Question: I was sent this nice non-recursive function for computing a fibonacci sequence.

So I coded up a bit of c# and was able to verify all numbers up to 1474 were correct.
The problem comes in when attempting to calculate it for 1475 and above. My c# math skills just aren't up to the task of figuring out a different way. So, does someone have a better way of expressing this particular math function in c#? other than the traditional way of doing a recursive function?
Incidentally, I started to use BigInteger as the return type. But the problem really comes in when trying to raise (1+Math.Sqrt(5) /2) to the 1475th power. I just don't see what data type I need (nor mechanism for that matter) to get this to come back with something other than Infinity.
Here's a starting point.
'''
private Double FibSequence(Int32 input) {
Double part1 = (1 / Math.Sqrt(5));
Double part2 = Math.Pow(((1 + Math.Sqrt(5)) / 2), input);
Double part3 = Math.Pow(((1 - Math.Sqrt(5)) / 2), input);
return (part1 * part2) - (part1 * part3);
}
'''
And, no, it's not homework. Just a "simple" problem for a slow day.
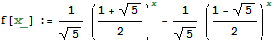
Answer: I don't think C# has a data type with enough floating precision and range to handle this naively.
If you really want to go down this path, you can notice that the conjugate . If you still go back to Double for this, you still won't get much further than 1475, but you should be able to figure out how to do even this part with exact integer math only ☺️

---
There's another neat method for computing Fibonacci numbers, using matrix exponentiation:

This can be done in O(log n) if you're clever.
---
I ended up implementing these in Haskell. 'fib1' is matrix exponentiation and 'fib2' is exact integer translation of the closed-form formula, as described above. Their respective runtimes look like this, as measured by <URL>:

'''
import Control.Arrow
import Data.List
import Data.Ratio
newtype Matrix2 a = Matrix2 (a, a, a, a) deriving (Show, Eq)
instance (Num a) => Num (Matrix2 a) where
Matrix2 (a, b, c, d) * Matrix2 (e, f, g, h) =
Matrix2 (a*e+b*g, a*f+b*h, c*e+d*g, c*f+d*h)
fromInteger x = let y = fromInteger x in Matrix2 (y, 0, 0, y)
fib1 n = let Matrix2 (_, x, _, _) = Matrix2 (1, 1, 1, 0) ^ n in x
binom n =
scanl (\a (b, c)-> a*b 'div' c) 1 $
takeWhile ((/=) 0 . fst) $ iterate (pred *** succ) (n, 1)
evens (x:_:xs) = x : evens xs
evens xs = xs
odds (_❌xs) = x : odds xs
odds _ = []
iterate' f x = x : (iterate' f $! f x)
powers b = iterate' (b *) 1
esqrt e n = x where
(_, x):_ = dropWhile ((<=) e . abs . uncurry (-)) $ zip trials (tail trials)
trials = iterate (\x -> (x + n / x) / 2) n
fib' n = (a, b) where
d = 2 ^ n
a = sum (zipWith (*) (odds $ binom n) (powers 5)) % d
b = sum (zipWith (*) (evens $ binom n) (powers 5)) % d
fib2 n = numerator r 'div' denominator r where
(a, b) = fib' n
l = lcm (denominator a) (denominator a)
r = a + esqrt (1 % max 3 l) (b * b / 5) + 1 % 2
'''